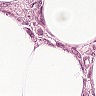
Metastatic tissue present: yes